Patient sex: M
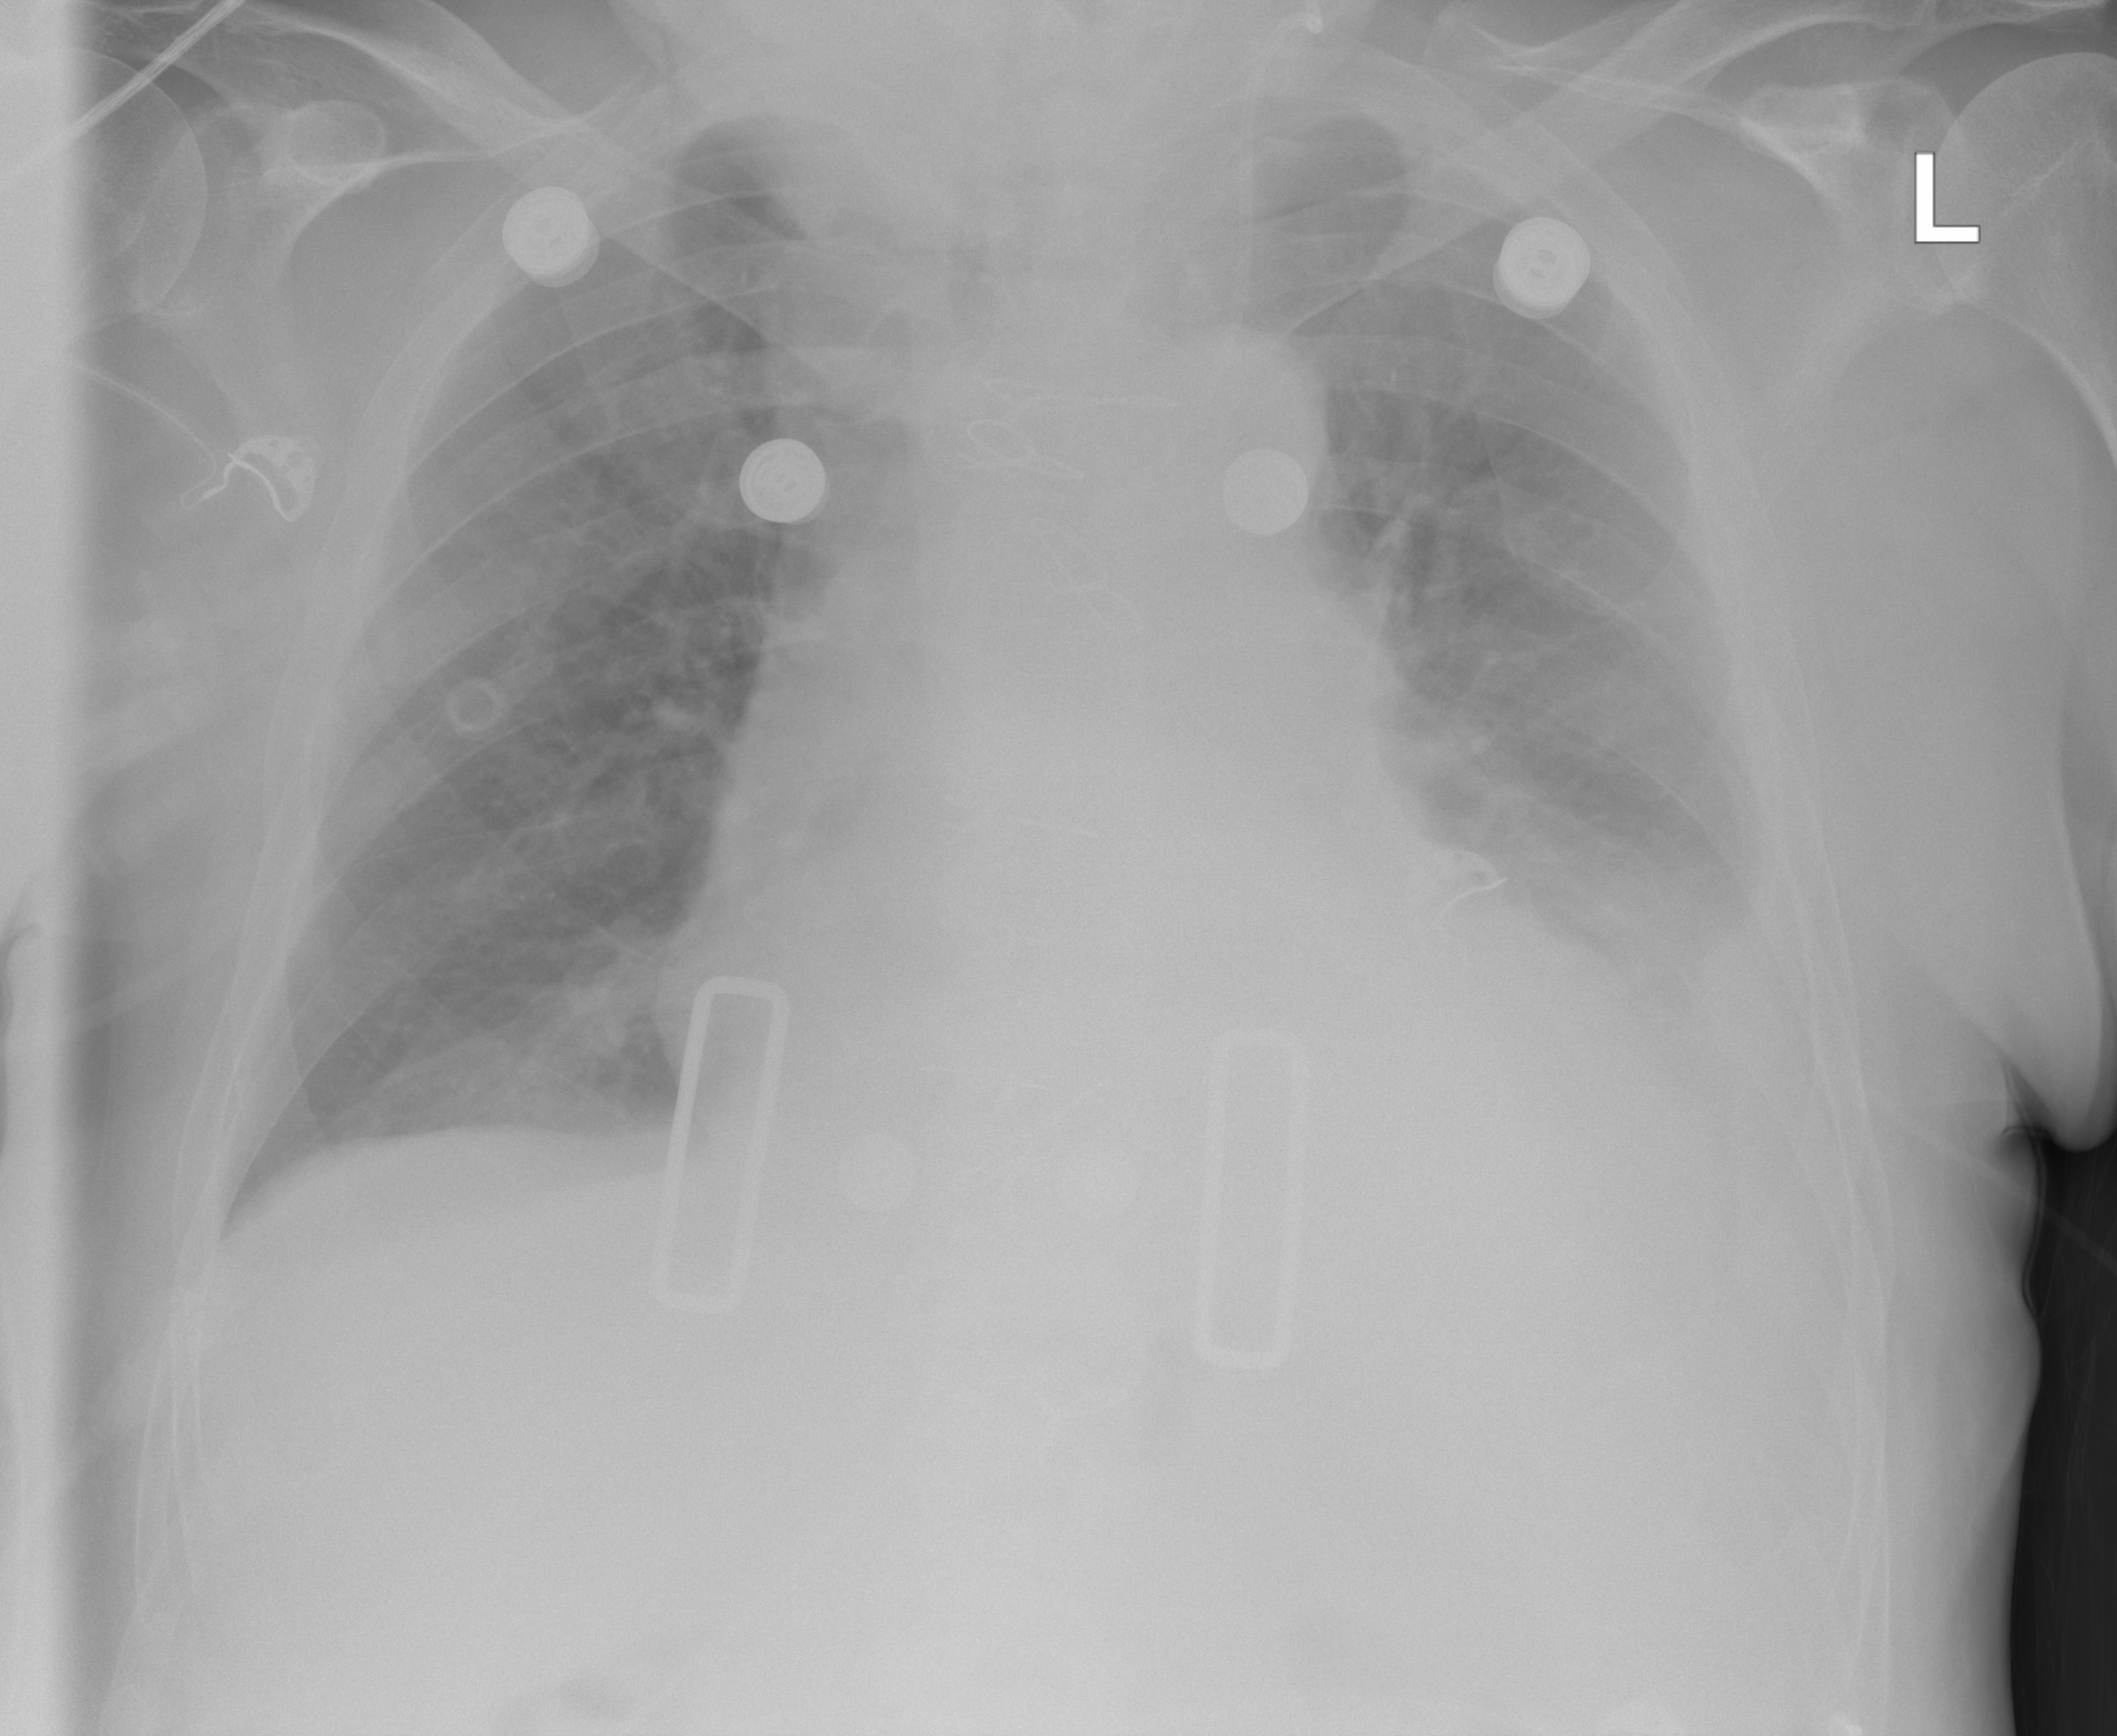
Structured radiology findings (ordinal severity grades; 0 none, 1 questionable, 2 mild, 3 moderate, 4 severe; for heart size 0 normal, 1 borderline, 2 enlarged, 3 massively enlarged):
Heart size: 2
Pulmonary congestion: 2
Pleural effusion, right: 0
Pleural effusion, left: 2
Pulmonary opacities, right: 1
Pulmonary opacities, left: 1
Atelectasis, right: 2
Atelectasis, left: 2